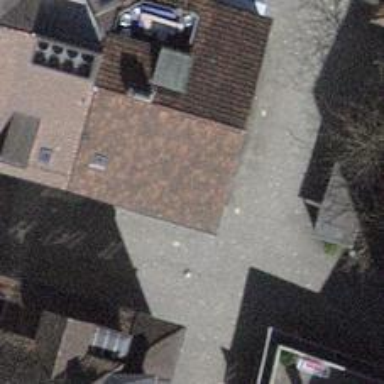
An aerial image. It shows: Café.